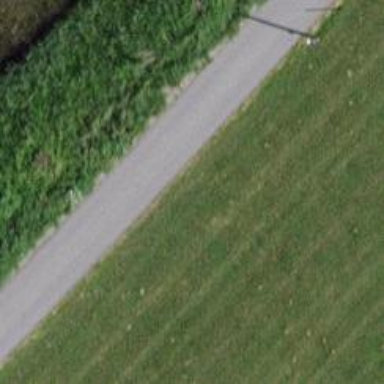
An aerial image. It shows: Asphalt track with grade1 tracktype.